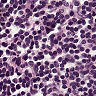
Metastatic tissue present: no